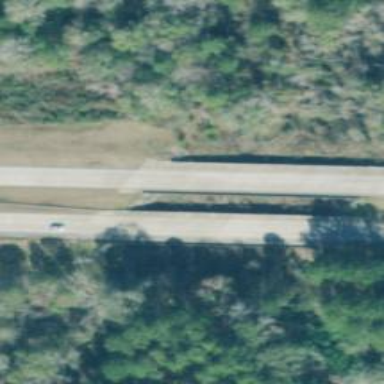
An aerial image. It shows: Bridge on trunk expressway with dual carriageway.